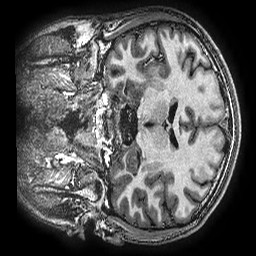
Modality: T1w
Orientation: coronal
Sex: male
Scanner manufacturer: ge
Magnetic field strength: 3 T
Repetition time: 0.00766 s
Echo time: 0.003476 s